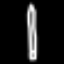
Label: pencil